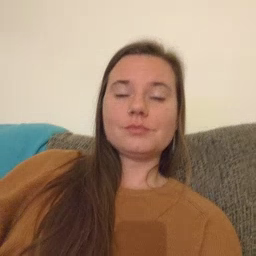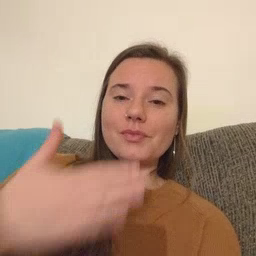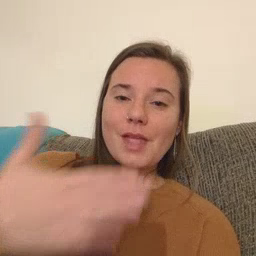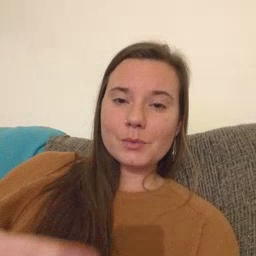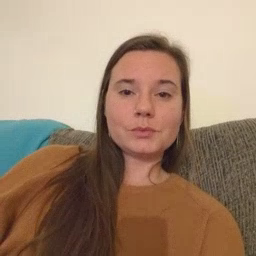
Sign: thankyou